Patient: sex F, age 36
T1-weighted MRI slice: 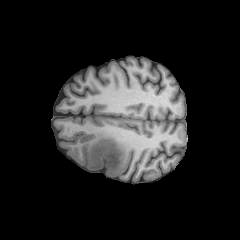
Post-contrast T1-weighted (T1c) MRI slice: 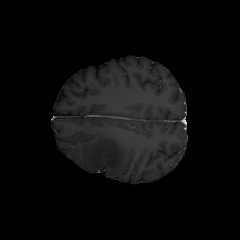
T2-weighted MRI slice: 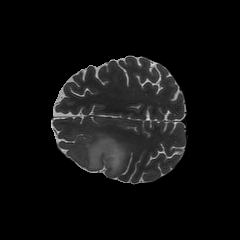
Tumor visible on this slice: yes
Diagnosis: Astrocytoma, IDH-mutant
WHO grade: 3